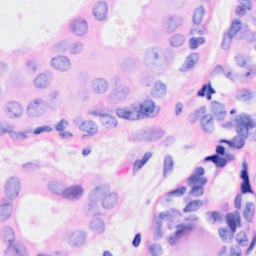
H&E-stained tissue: Breast